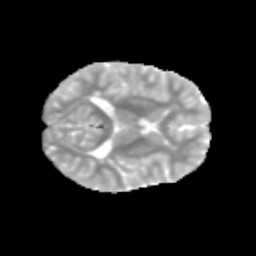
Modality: MD
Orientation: axial
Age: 9
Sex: male
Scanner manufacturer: siemens
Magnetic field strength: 3 T
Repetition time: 3.8 s
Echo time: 0.07 s